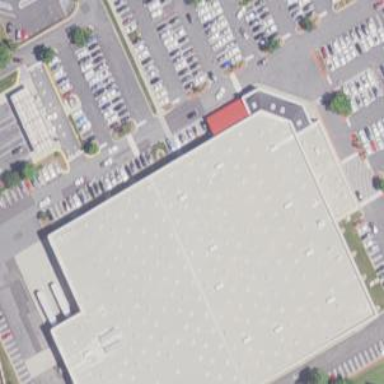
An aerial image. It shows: Wholesale shop located inside building.